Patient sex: M
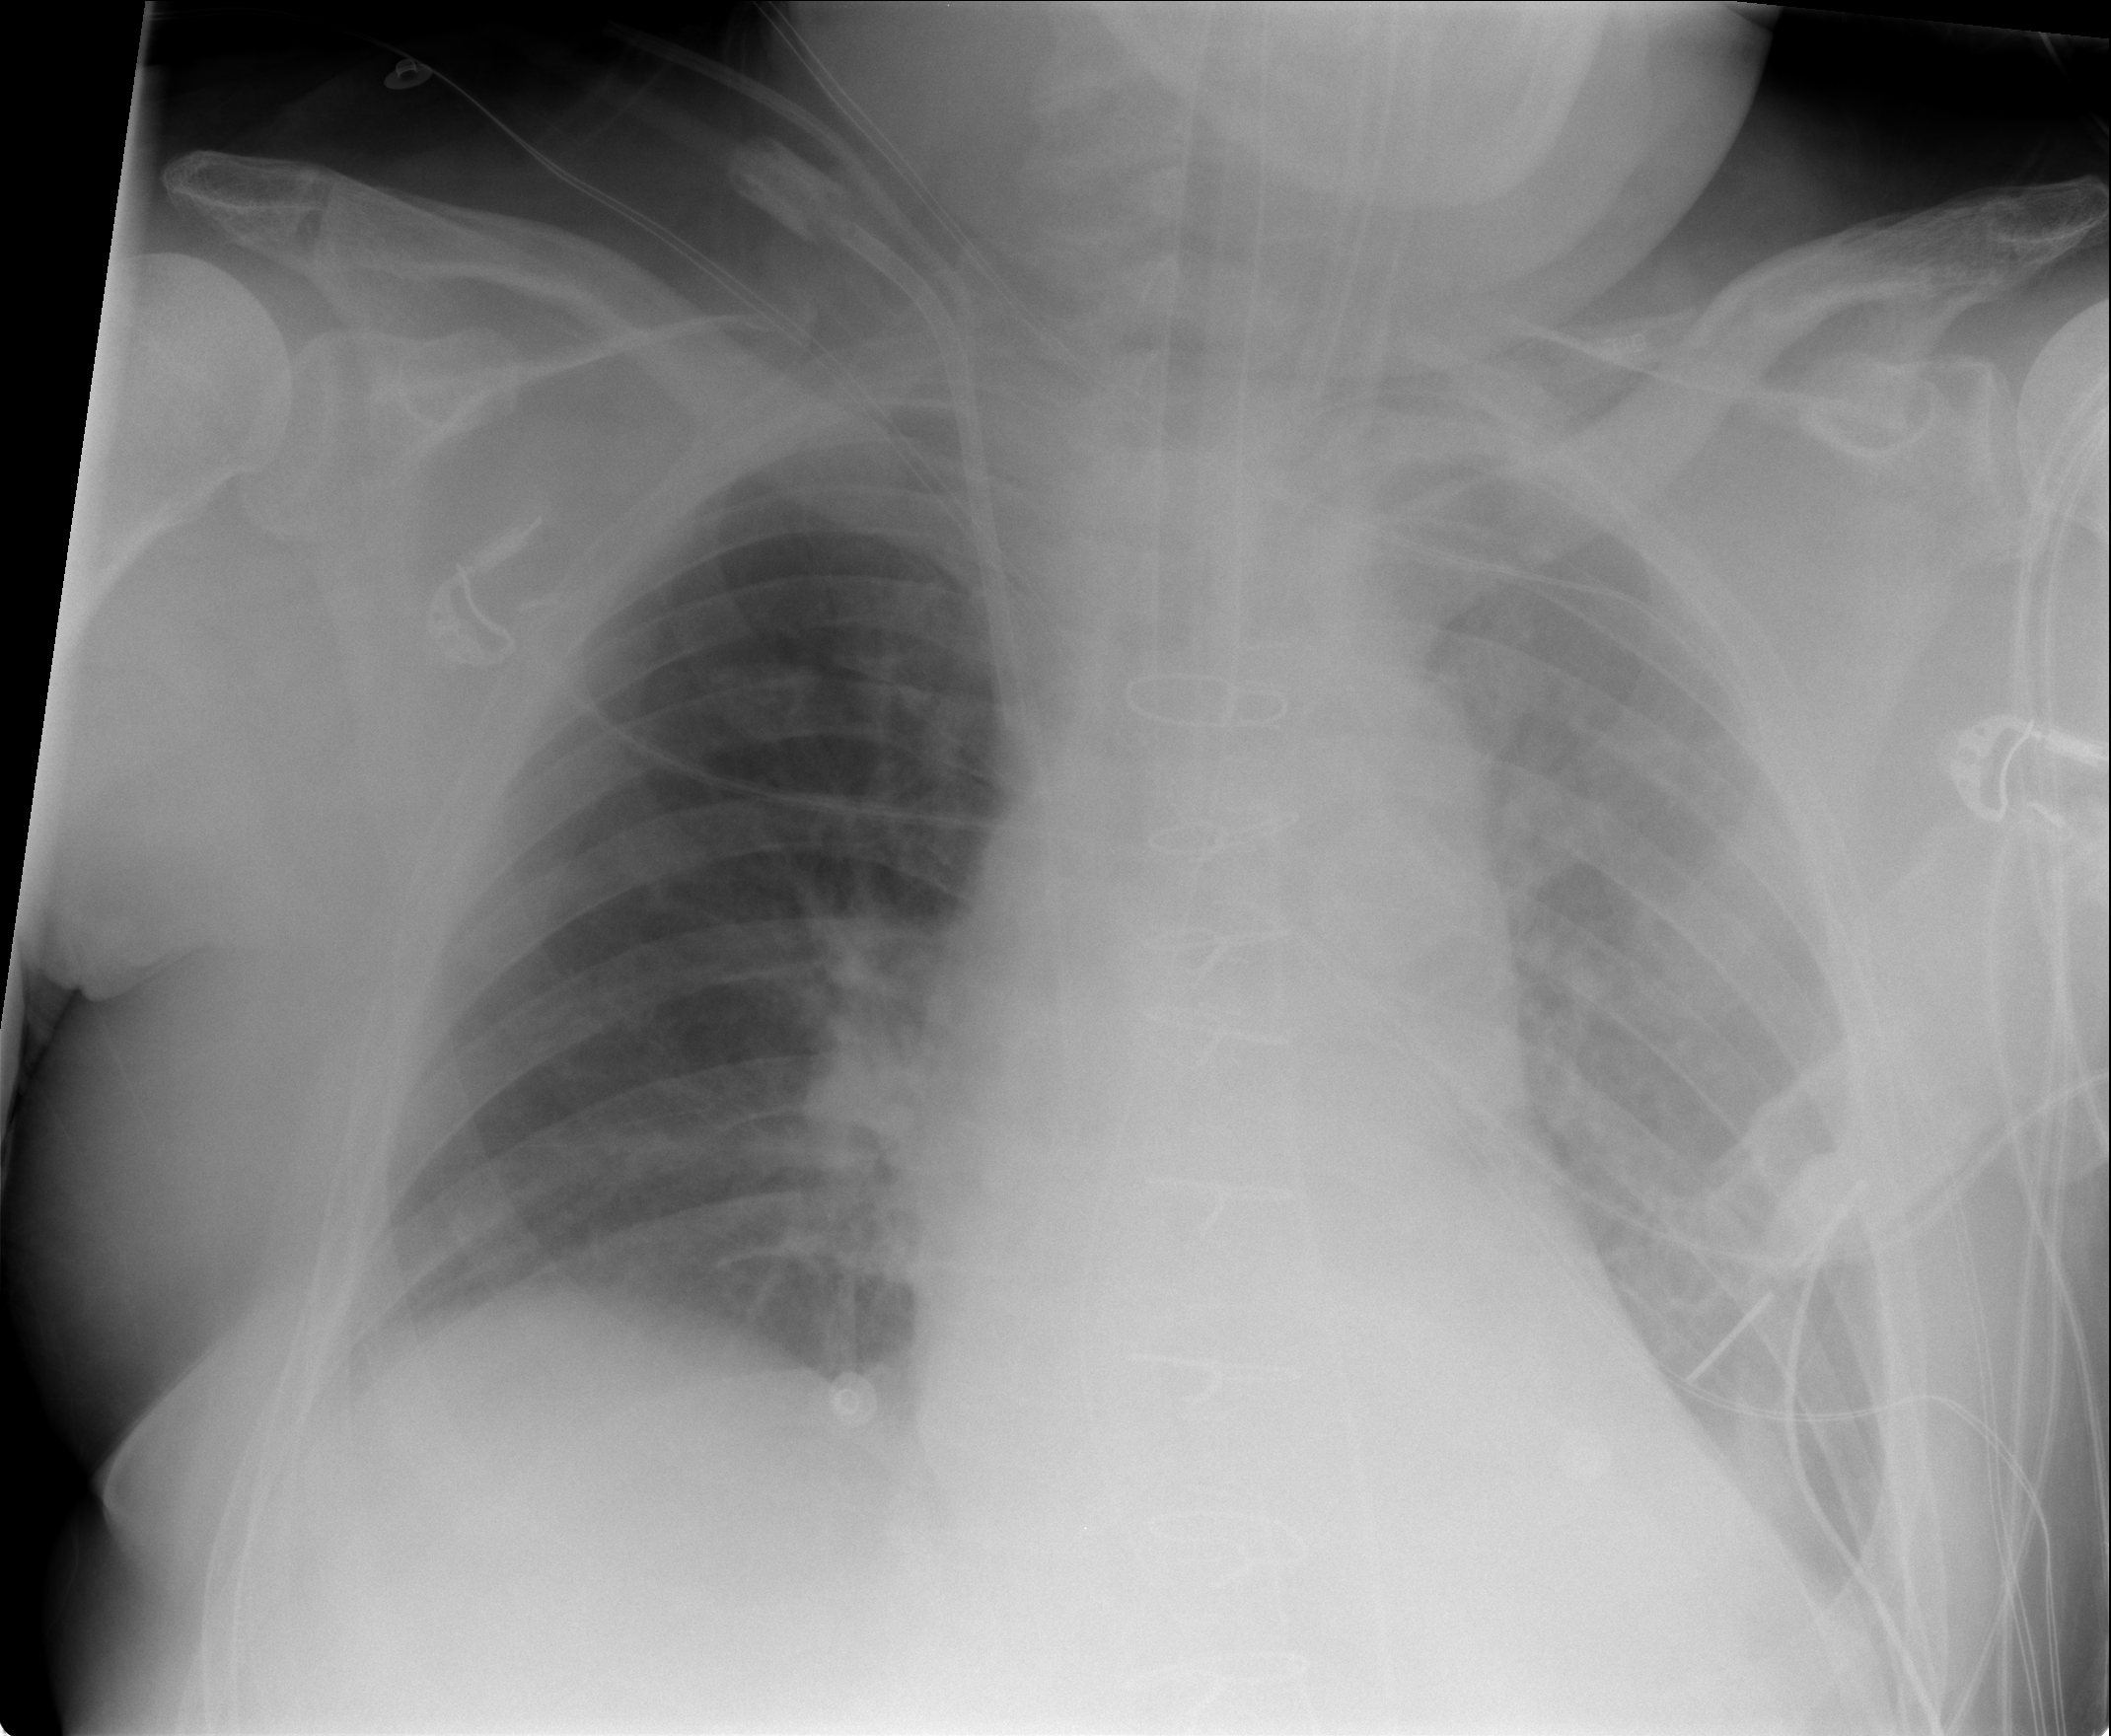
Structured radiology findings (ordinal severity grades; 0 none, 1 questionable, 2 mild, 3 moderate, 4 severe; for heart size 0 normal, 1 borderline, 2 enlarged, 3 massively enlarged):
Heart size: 2
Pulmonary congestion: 0
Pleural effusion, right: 0
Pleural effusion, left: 2
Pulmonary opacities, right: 0
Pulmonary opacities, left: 0
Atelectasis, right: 0
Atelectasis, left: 2